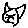
Label: cat